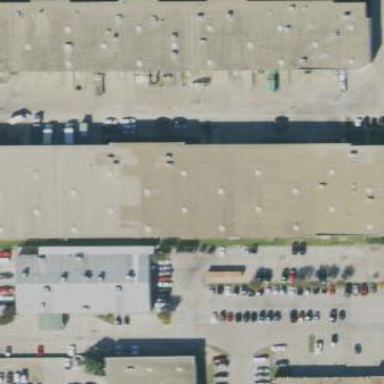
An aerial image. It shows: Warehouse building.